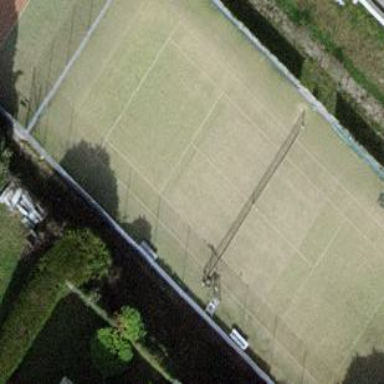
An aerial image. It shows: Tennis court on pitch.